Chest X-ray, PA view. Patient: 26 years old, sex M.
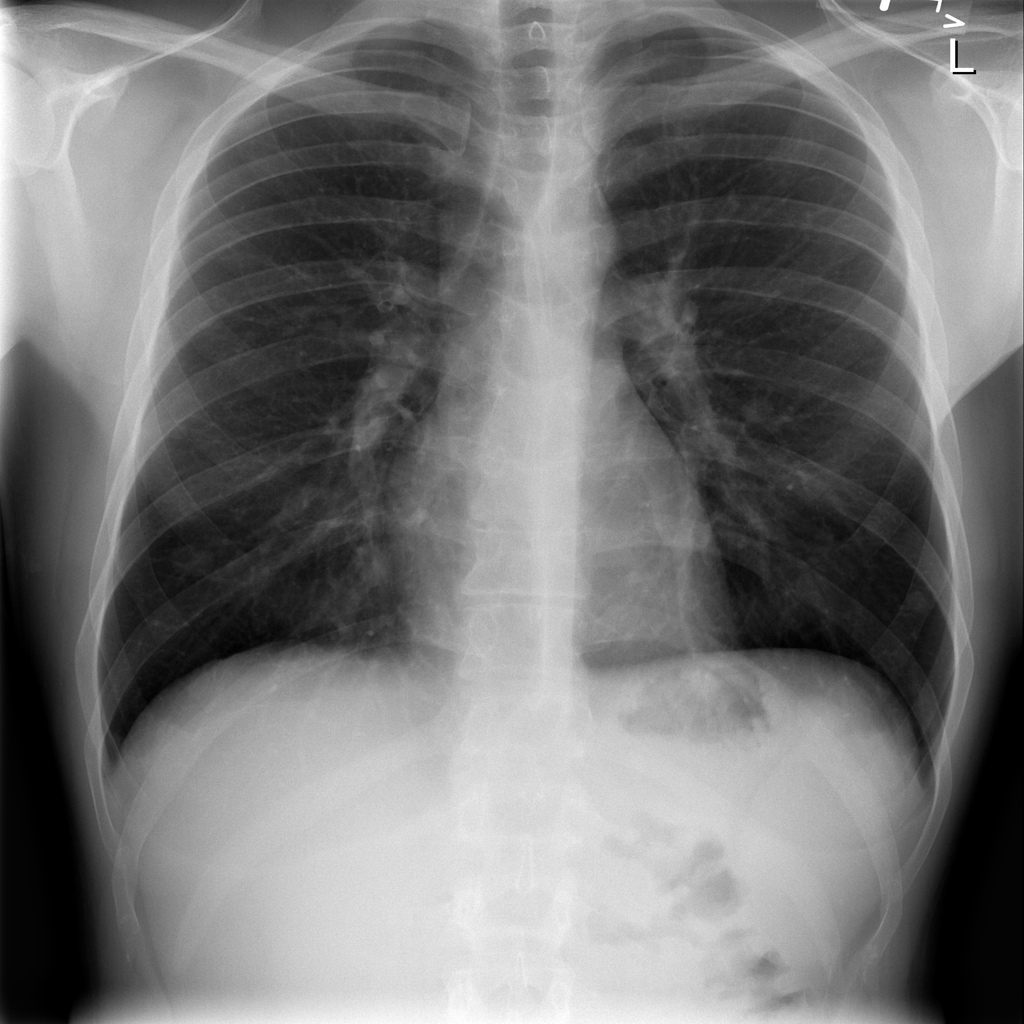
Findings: No Finding